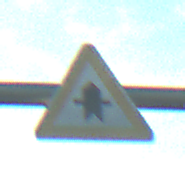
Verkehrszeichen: Vorfahrt
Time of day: SunriseSunset
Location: Outdoor (RoadRail)
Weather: PartlyCloudy
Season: NotSpecified
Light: Natural